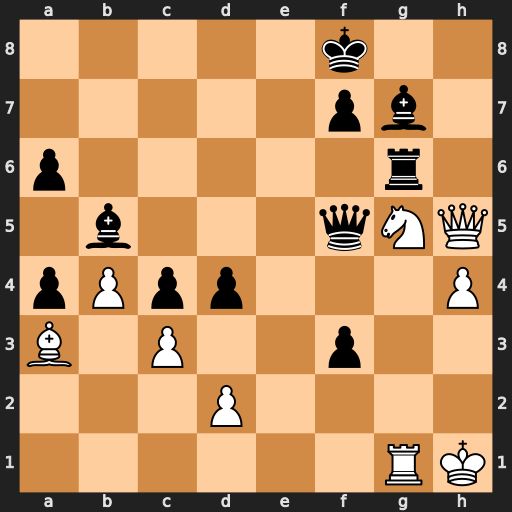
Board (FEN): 5k2/5pb1/p5r1/1b3qNQ/pPpp3P/B1P2p2/3P4/6RK
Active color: w
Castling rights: -
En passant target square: -
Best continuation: Nh7+ Kg8 Qxf5